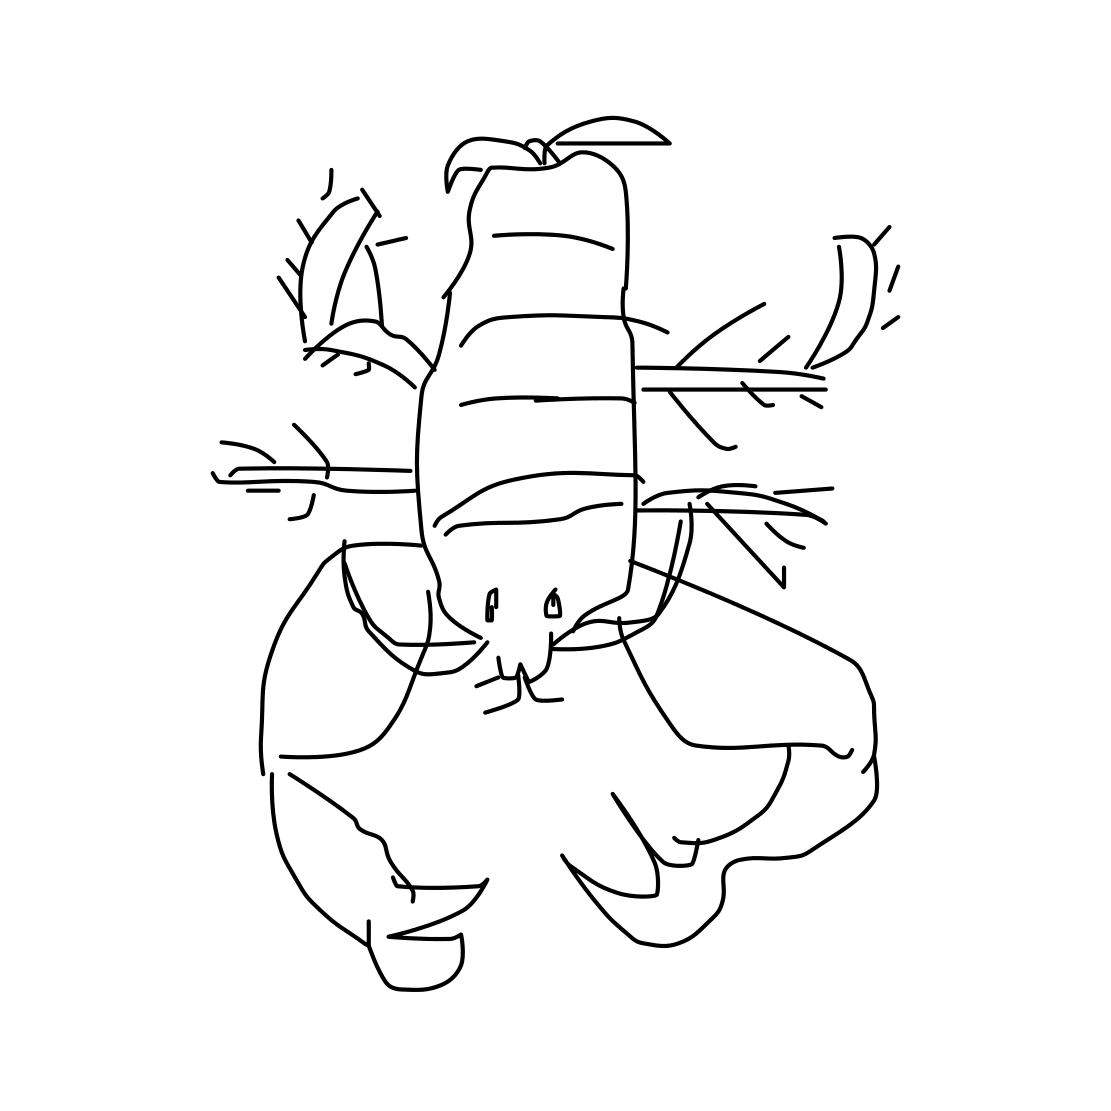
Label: lobster